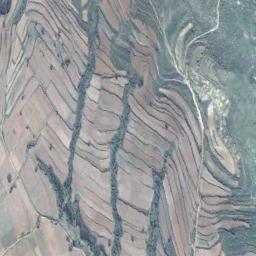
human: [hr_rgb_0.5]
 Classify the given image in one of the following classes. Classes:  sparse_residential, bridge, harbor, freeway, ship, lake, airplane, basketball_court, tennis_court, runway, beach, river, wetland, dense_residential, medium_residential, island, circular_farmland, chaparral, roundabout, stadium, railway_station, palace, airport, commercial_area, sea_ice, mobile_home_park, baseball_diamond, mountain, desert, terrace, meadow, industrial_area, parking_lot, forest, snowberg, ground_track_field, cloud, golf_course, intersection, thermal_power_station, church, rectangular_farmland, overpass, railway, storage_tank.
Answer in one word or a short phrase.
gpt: terrace